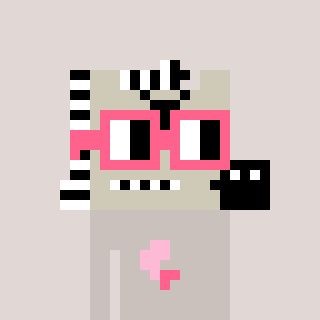
a pixel art character with square pink glasses, a zebra-shaped head and a foggrey-colored body on a warm background